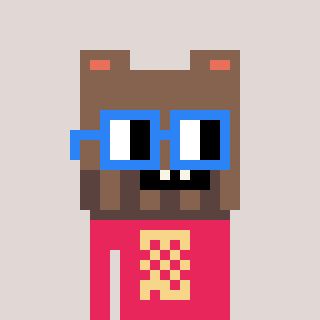
a pixel art character with square blue glasses, a bear-shaped head and a redpinkish-colored body on a warm background